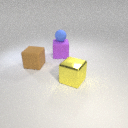
large purple rubber cube behind large yellow metal cube